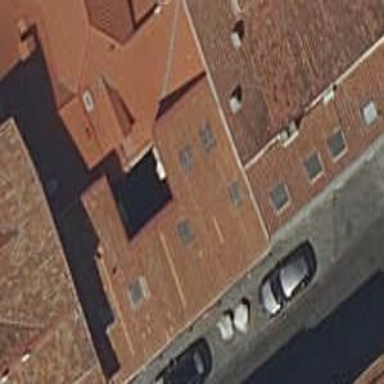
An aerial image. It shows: Restaurant.